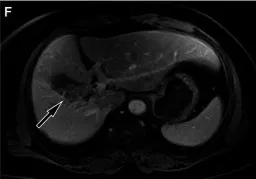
Delayed phase (, arrow), mainly peripheral enhancement.
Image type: radiology (mri)